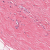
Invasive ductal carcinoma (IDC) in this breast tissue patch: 0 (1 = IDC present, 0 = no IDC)